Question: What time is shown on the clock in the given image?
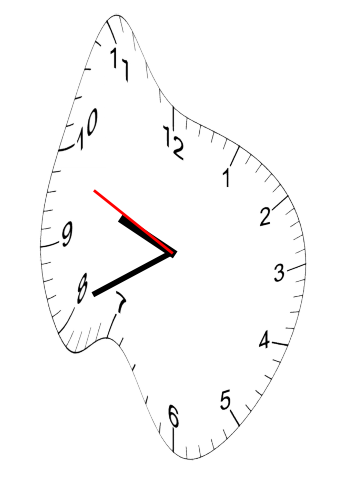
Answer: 09:40:49